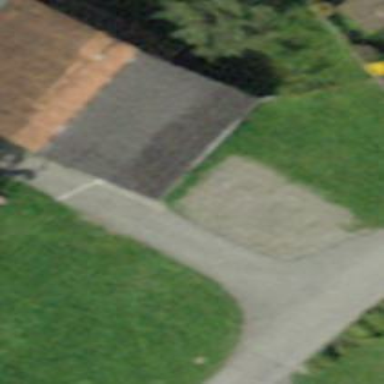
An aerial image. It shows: Rural barn.